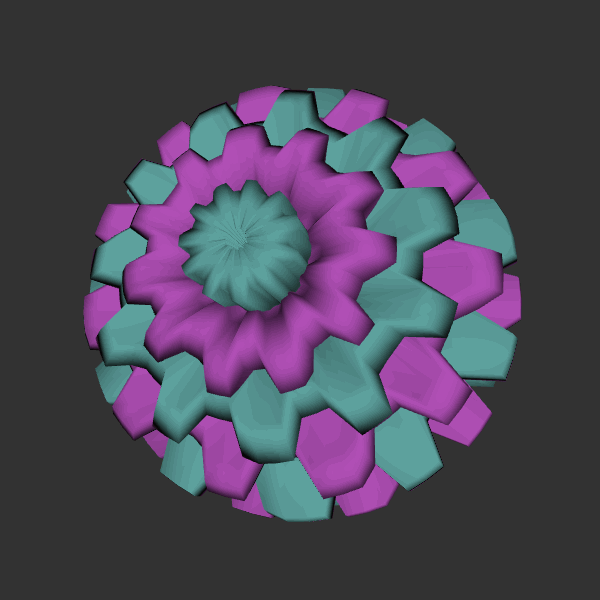
Background: dark